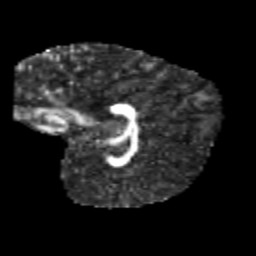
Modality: FA
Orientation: sagittal
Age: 9
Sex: female
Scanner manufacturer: siemens
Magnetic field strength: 3 T
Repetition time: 3.8 s
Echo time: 0.07 s